Question: '''
<!doctype html>
<html>
<head>
<title>Lab03</title>
</head>
<form id="signin" action="lab_03.php" method="post">
Name: <input type="text" name="name">
<br />
First Name: <input type="text" name="fn">
<br />
SID: <input type="text" name="sid">
<br />
Email Address: <input type="text" name="email">
<input type="submit" value="Submit">
</form>
<?php
include ("connection.php");
mysqli_query($con,"INSERT INTO lab_03 (name, fname, sid, email) VALUES ($POST_[name], $POST_[fn], $POST_[sid], $POST_[email]");
?>
<body>
</body>
</html>
'''
I want to insert data to database via html form. But i don't want to make another file to insert data. I the above code gives me the following error.

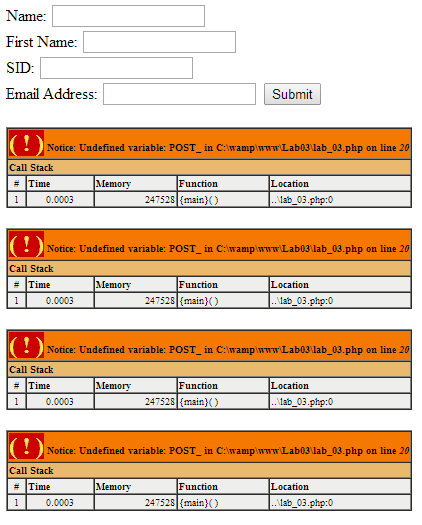
Answer: Change your query part to this one:
'''
mysqli_query($con,"INSERT INTO lab_03 (name, fname, sid, email) VALUES ('".$_POST['name']."', '".$_POST['fn']."',". $_POST['sid'].", '".$_POST['email']."'");
'''